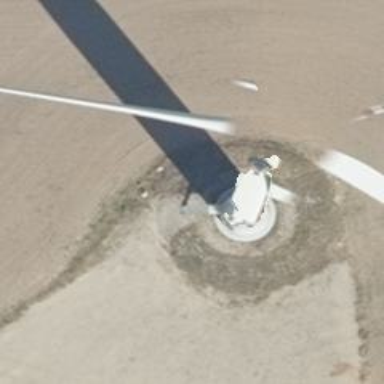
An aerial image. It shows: Wind generator powered by wind turbines of horizontal axis type. It is manufactured by Vestas.